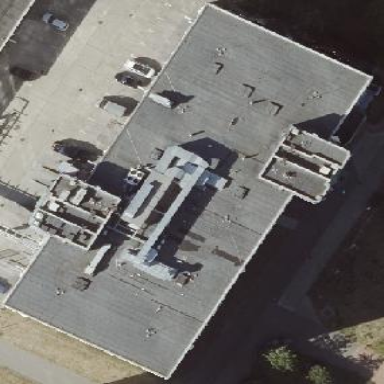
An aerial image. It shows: Office building with flat roof.